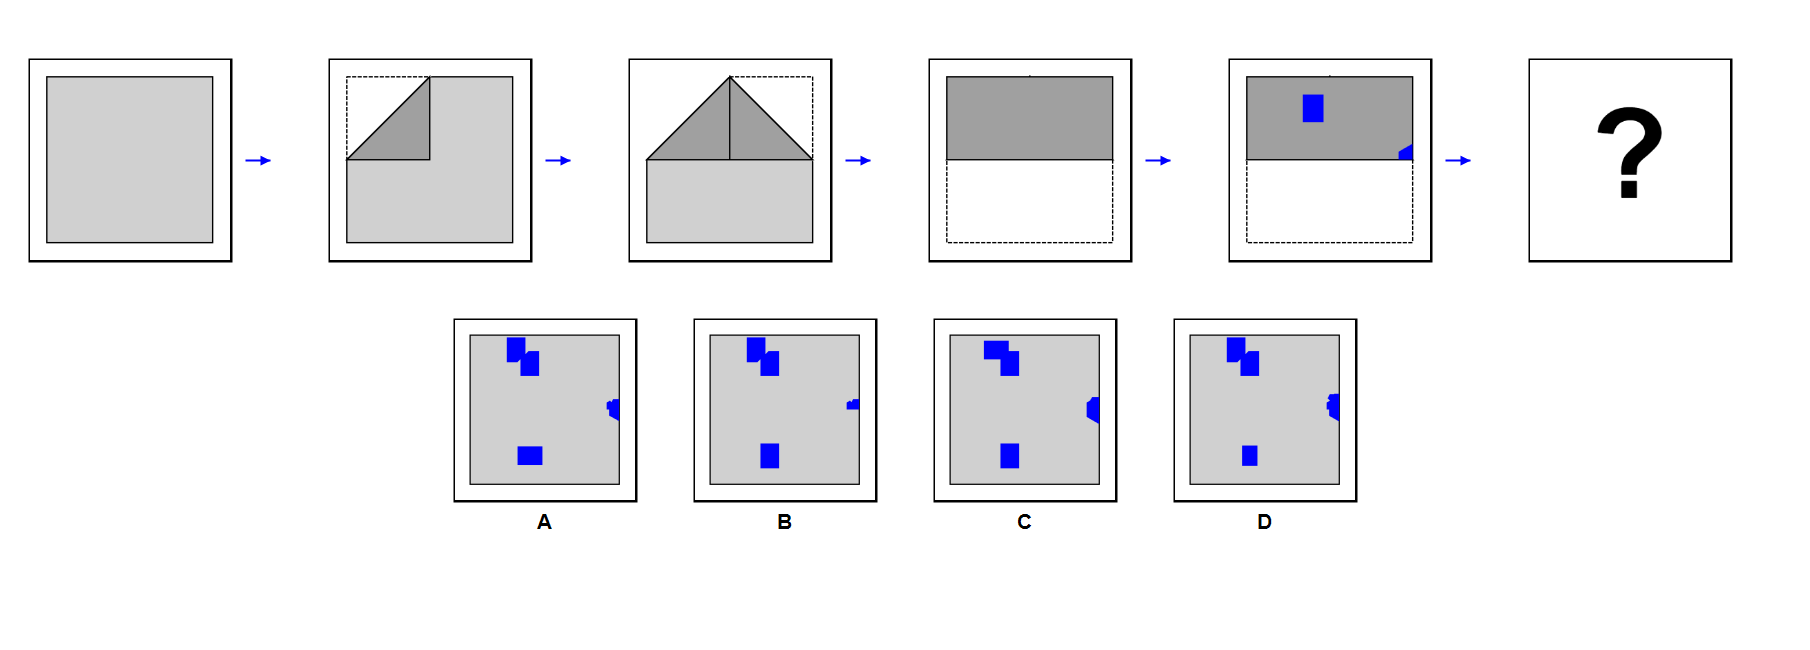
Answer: C